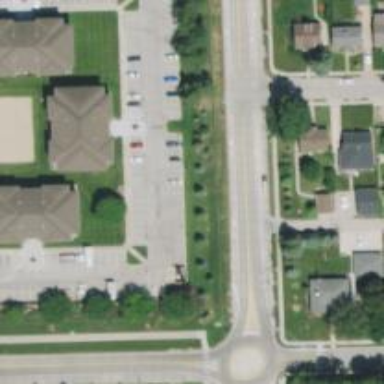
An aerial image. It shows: Alleyway designated as service road.